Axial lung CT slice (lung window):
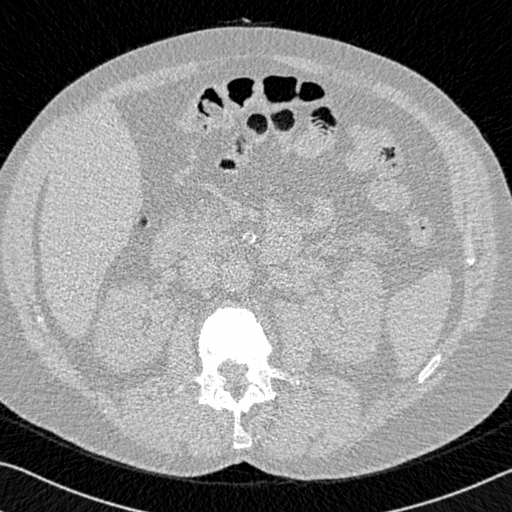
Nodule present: no